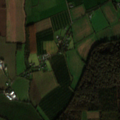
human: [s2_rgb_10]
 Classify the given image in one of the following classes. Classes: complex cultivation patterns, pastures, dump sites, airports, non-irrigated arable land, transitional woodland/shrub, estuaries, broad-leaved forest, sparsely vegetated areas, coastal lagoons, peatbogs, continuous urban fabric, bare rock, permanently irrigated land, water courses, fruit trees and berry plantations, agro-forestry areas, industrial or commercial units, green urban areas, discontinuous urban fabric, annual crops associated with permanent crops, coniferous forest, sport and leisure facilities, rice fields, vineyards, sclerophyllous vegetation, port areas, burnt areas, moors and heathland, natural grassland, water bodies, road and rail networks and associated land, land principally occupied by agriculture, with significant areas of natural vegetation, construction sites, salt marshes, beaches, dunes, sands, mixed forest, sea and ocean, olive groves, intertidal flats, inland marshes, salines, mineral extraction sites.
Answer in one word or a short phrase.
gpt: non-irrigated arable land, pastures, coniferous forest